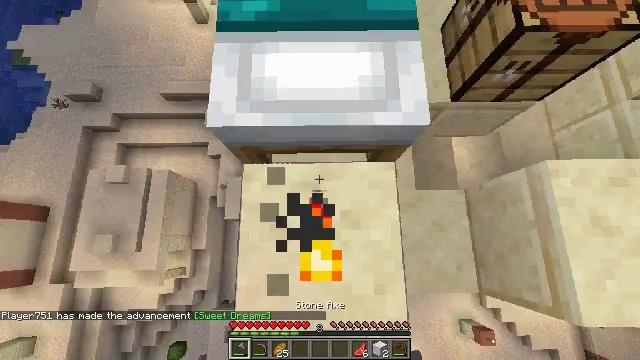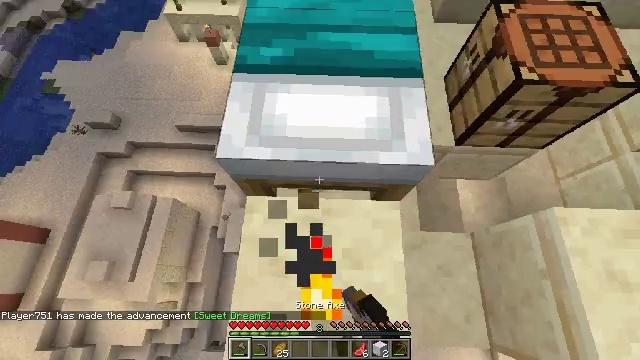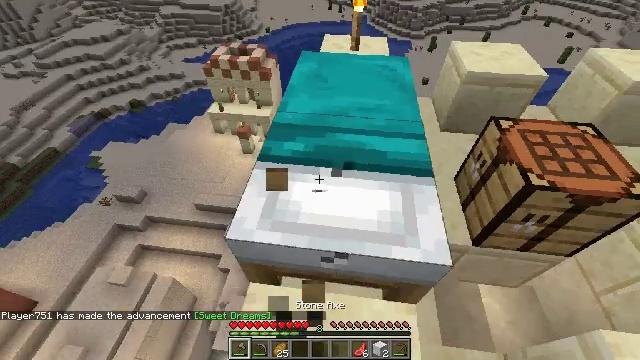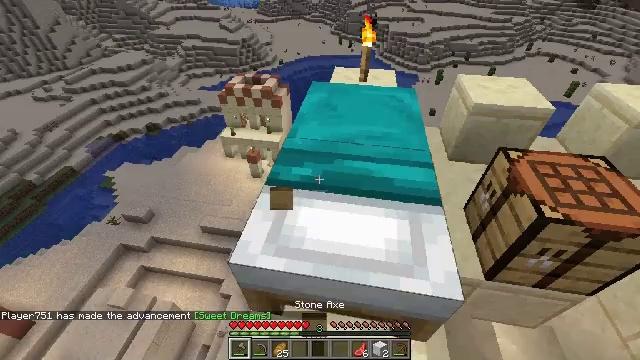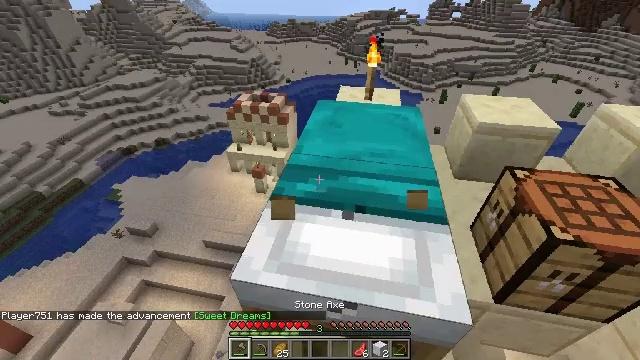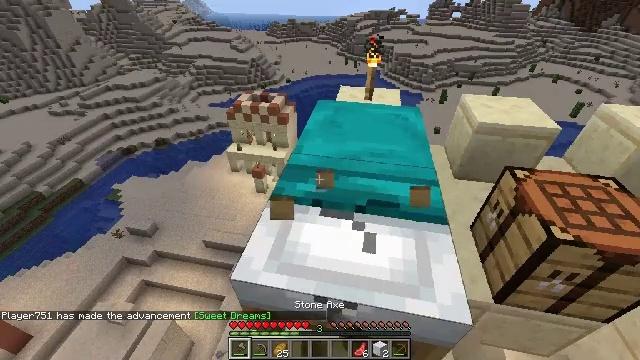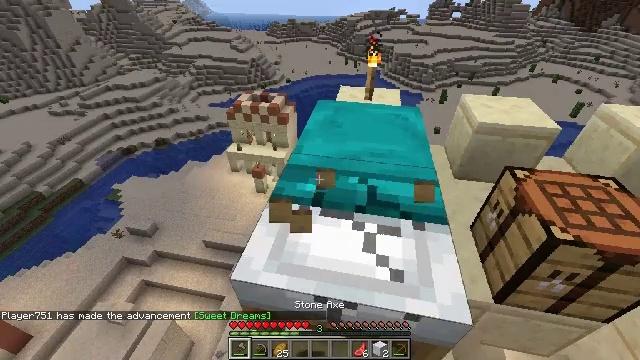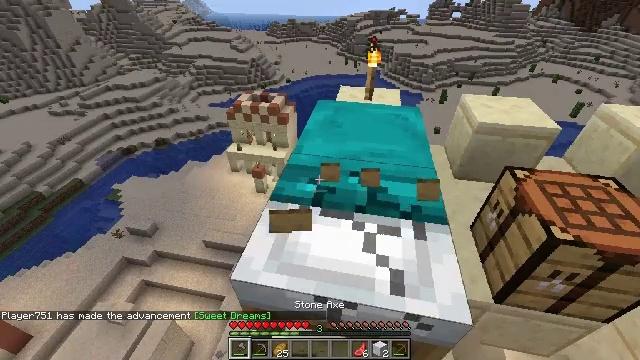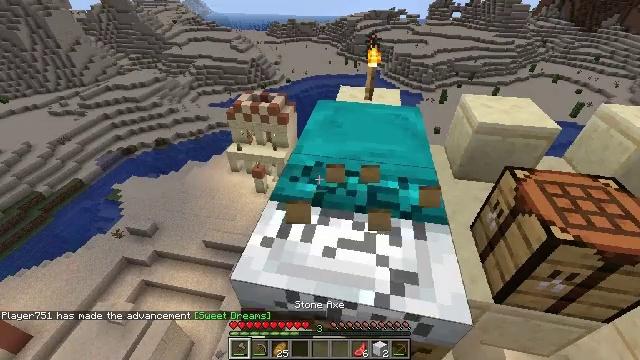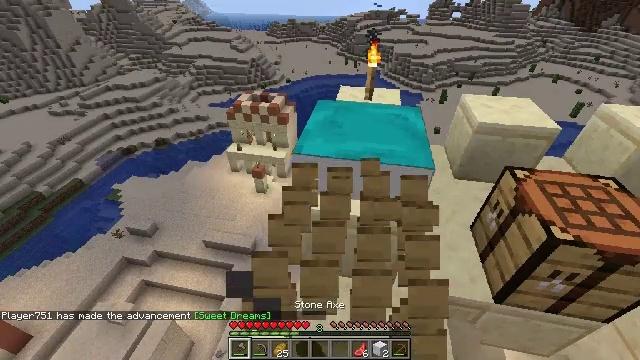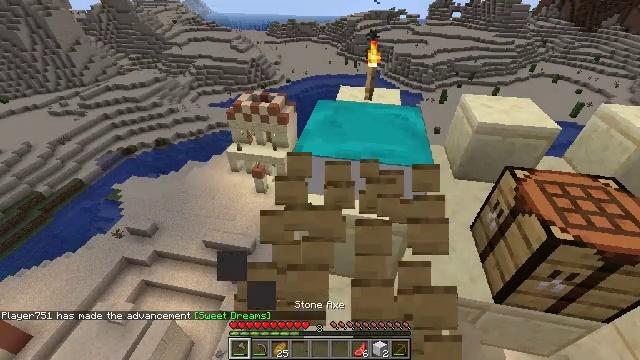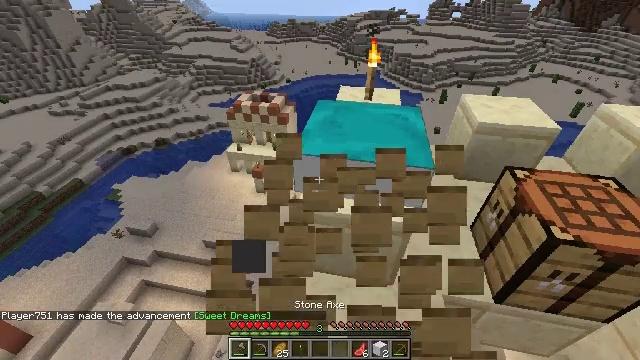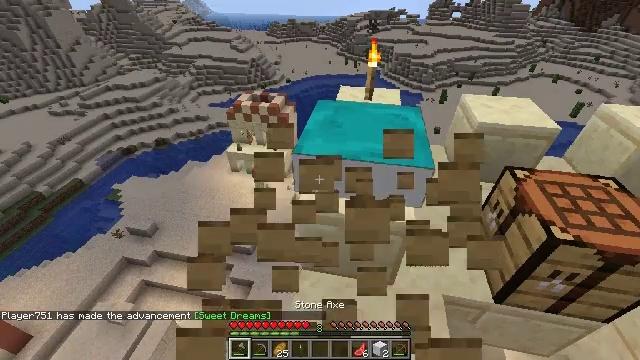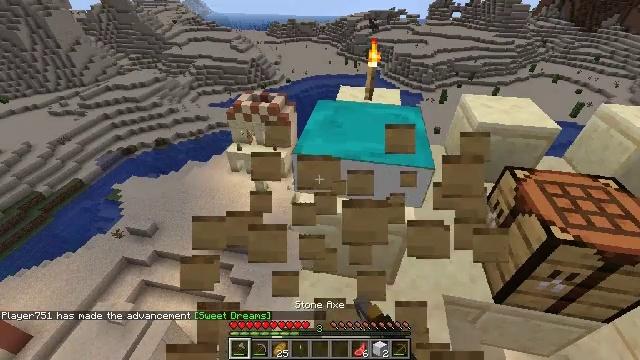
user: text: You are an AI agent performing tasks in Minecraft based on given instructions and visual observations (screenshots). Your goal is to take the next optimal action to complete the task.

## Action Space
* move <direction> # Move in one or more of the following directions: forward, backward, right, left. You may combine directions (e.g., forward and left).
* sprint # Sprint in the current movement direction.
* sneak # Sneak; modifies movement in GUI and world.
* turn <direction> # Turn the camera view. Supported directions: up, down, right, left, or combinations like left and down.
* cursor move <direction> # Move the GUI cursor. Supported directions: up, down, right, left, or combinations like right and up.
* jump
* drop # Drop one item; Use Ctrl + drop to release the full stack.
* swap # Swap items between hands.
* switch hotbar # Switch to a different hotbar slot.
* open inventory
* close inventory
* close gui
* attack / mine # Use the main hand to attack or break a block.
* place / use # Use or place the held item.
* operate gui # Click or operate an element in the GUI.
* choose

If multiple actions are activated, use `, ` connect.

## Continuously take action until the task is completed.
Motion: motion action
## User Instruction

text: Remove and gather the cyan bed.
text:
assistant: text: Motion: turn left and up, attack / mine
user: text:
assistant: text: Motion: turn left and up, attack / mine
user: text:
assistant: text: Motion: turn left and up
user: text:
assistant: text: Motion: turn left and up, attack / mine
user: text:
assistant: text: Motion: attack / mine
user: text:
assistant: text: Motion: attack / mine
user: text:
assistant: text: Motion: attack / mine
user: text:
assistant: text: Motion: attack / mine
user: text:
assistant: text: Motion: attack / mine
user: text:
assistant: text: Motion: attack / mine
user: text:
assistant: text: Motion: attack / mine
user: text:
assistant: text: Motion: attack / mine
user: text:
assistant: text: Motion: attack / mine
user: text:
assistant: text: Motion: attack / mine